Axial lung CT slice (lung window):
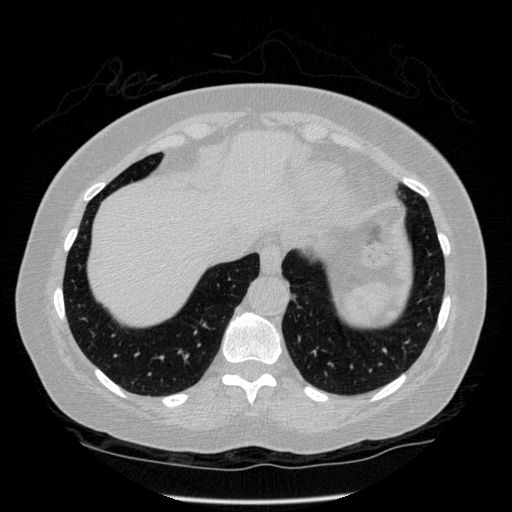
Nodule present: no